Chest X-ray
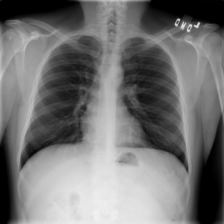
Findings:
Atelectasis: negative
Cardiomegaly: negative
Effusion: negative
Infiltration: negative
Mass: negative
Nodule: negative
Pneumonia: negative
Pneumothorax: negative
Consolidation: negative
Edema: negative
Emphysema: negative
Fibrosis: negative
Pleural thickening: negative
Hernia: negative